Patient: sex M, age 67
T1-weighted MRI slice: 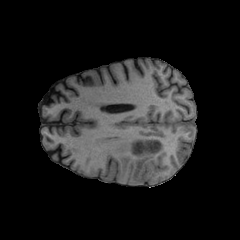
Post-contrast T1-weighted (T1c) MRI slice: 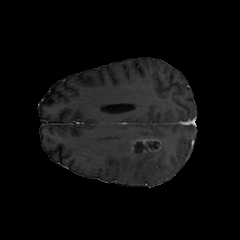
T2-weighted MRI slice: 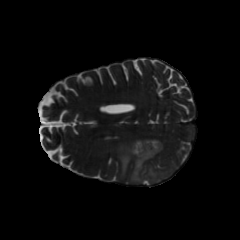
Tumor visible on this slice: yes
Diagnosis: Glioblastoma, IDH-wildtype
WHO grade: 4